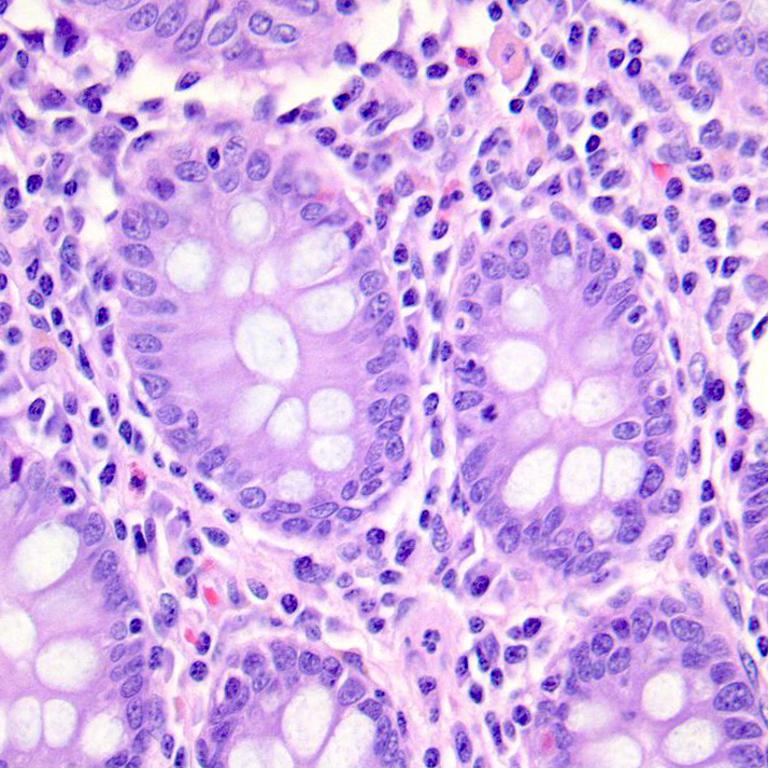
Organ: colon
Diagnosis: benign